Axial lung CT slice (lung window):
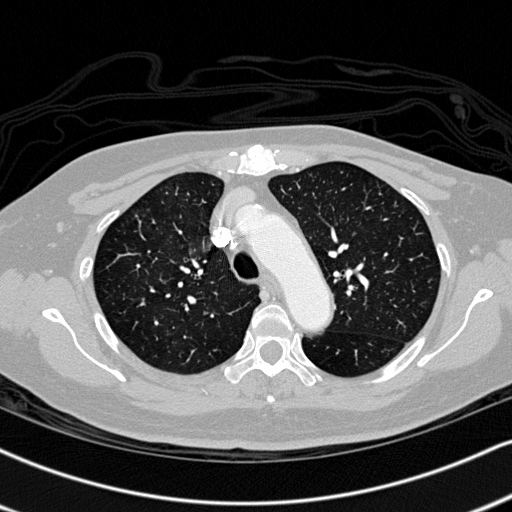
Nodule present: no